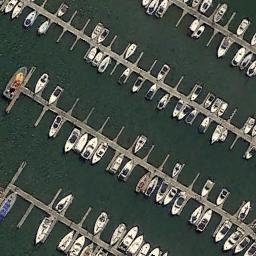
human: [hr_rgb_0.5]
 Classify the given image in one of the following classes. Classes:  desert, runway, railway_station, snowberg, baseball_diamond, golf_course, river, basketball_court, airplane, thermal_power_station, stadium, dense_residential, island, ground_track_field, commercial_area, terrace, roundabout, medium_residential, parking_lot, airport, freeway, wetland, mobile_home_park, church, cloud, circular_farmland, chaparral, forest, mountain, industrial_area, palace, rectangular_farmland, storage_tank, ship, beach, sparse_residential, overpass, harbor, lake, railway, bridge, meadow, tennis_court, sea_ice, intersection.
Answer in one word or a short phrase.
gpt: harbor